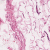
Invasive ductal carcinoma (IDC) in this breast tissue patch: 0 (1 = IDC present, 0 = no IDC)